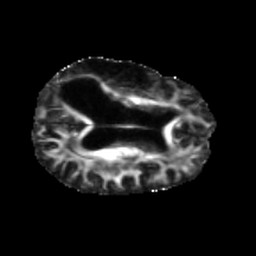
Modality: FA
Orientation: axial
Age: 65
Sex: female
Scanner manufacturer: siemens
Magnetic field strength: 3 T
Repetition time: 5.47 s
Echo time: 0.0854 s